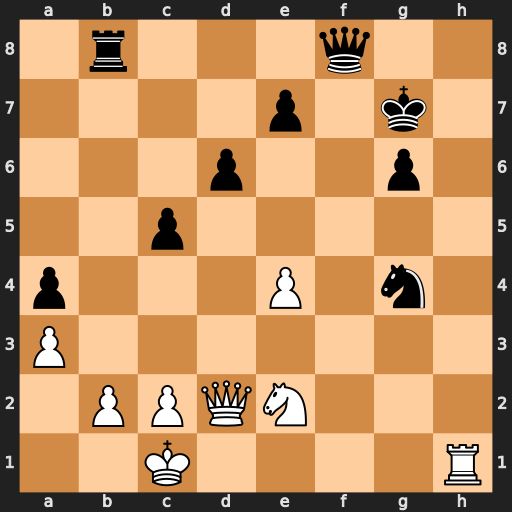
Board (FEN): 1r3q2/4p1k1/3p2p1/2p5/p3P1n1/P7/1PPQN3/2K4R
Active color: w
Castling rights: -
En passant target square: -
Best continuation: Qg5 Qf6 Qxg4